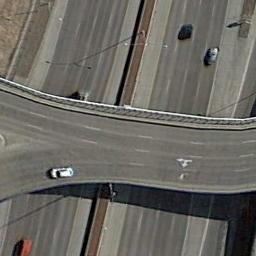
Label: overpass